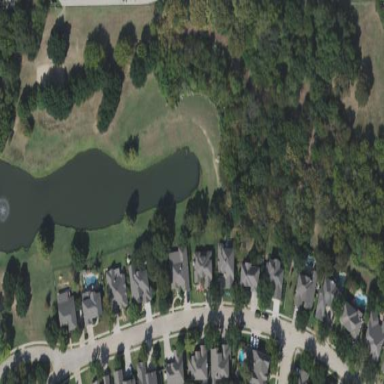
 providing leisure for disc golf enthusiasts."